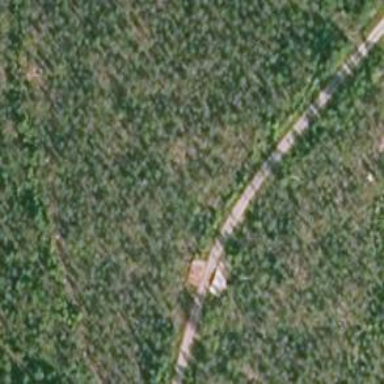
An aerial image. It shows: Unclassified road.